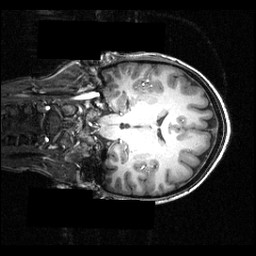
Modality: T1w
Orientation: coronal
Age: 27
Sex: female
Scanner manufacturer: siemens
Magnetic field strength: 3.951 T
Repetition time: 1.5 s
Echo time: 0.00335 s